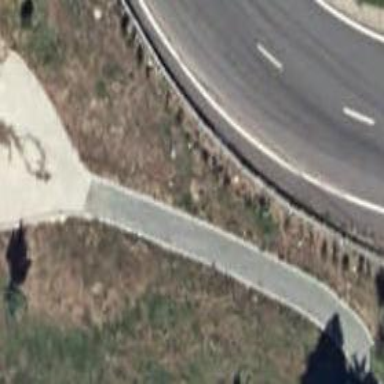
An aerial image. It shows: Concrete cycleway.